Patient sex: F
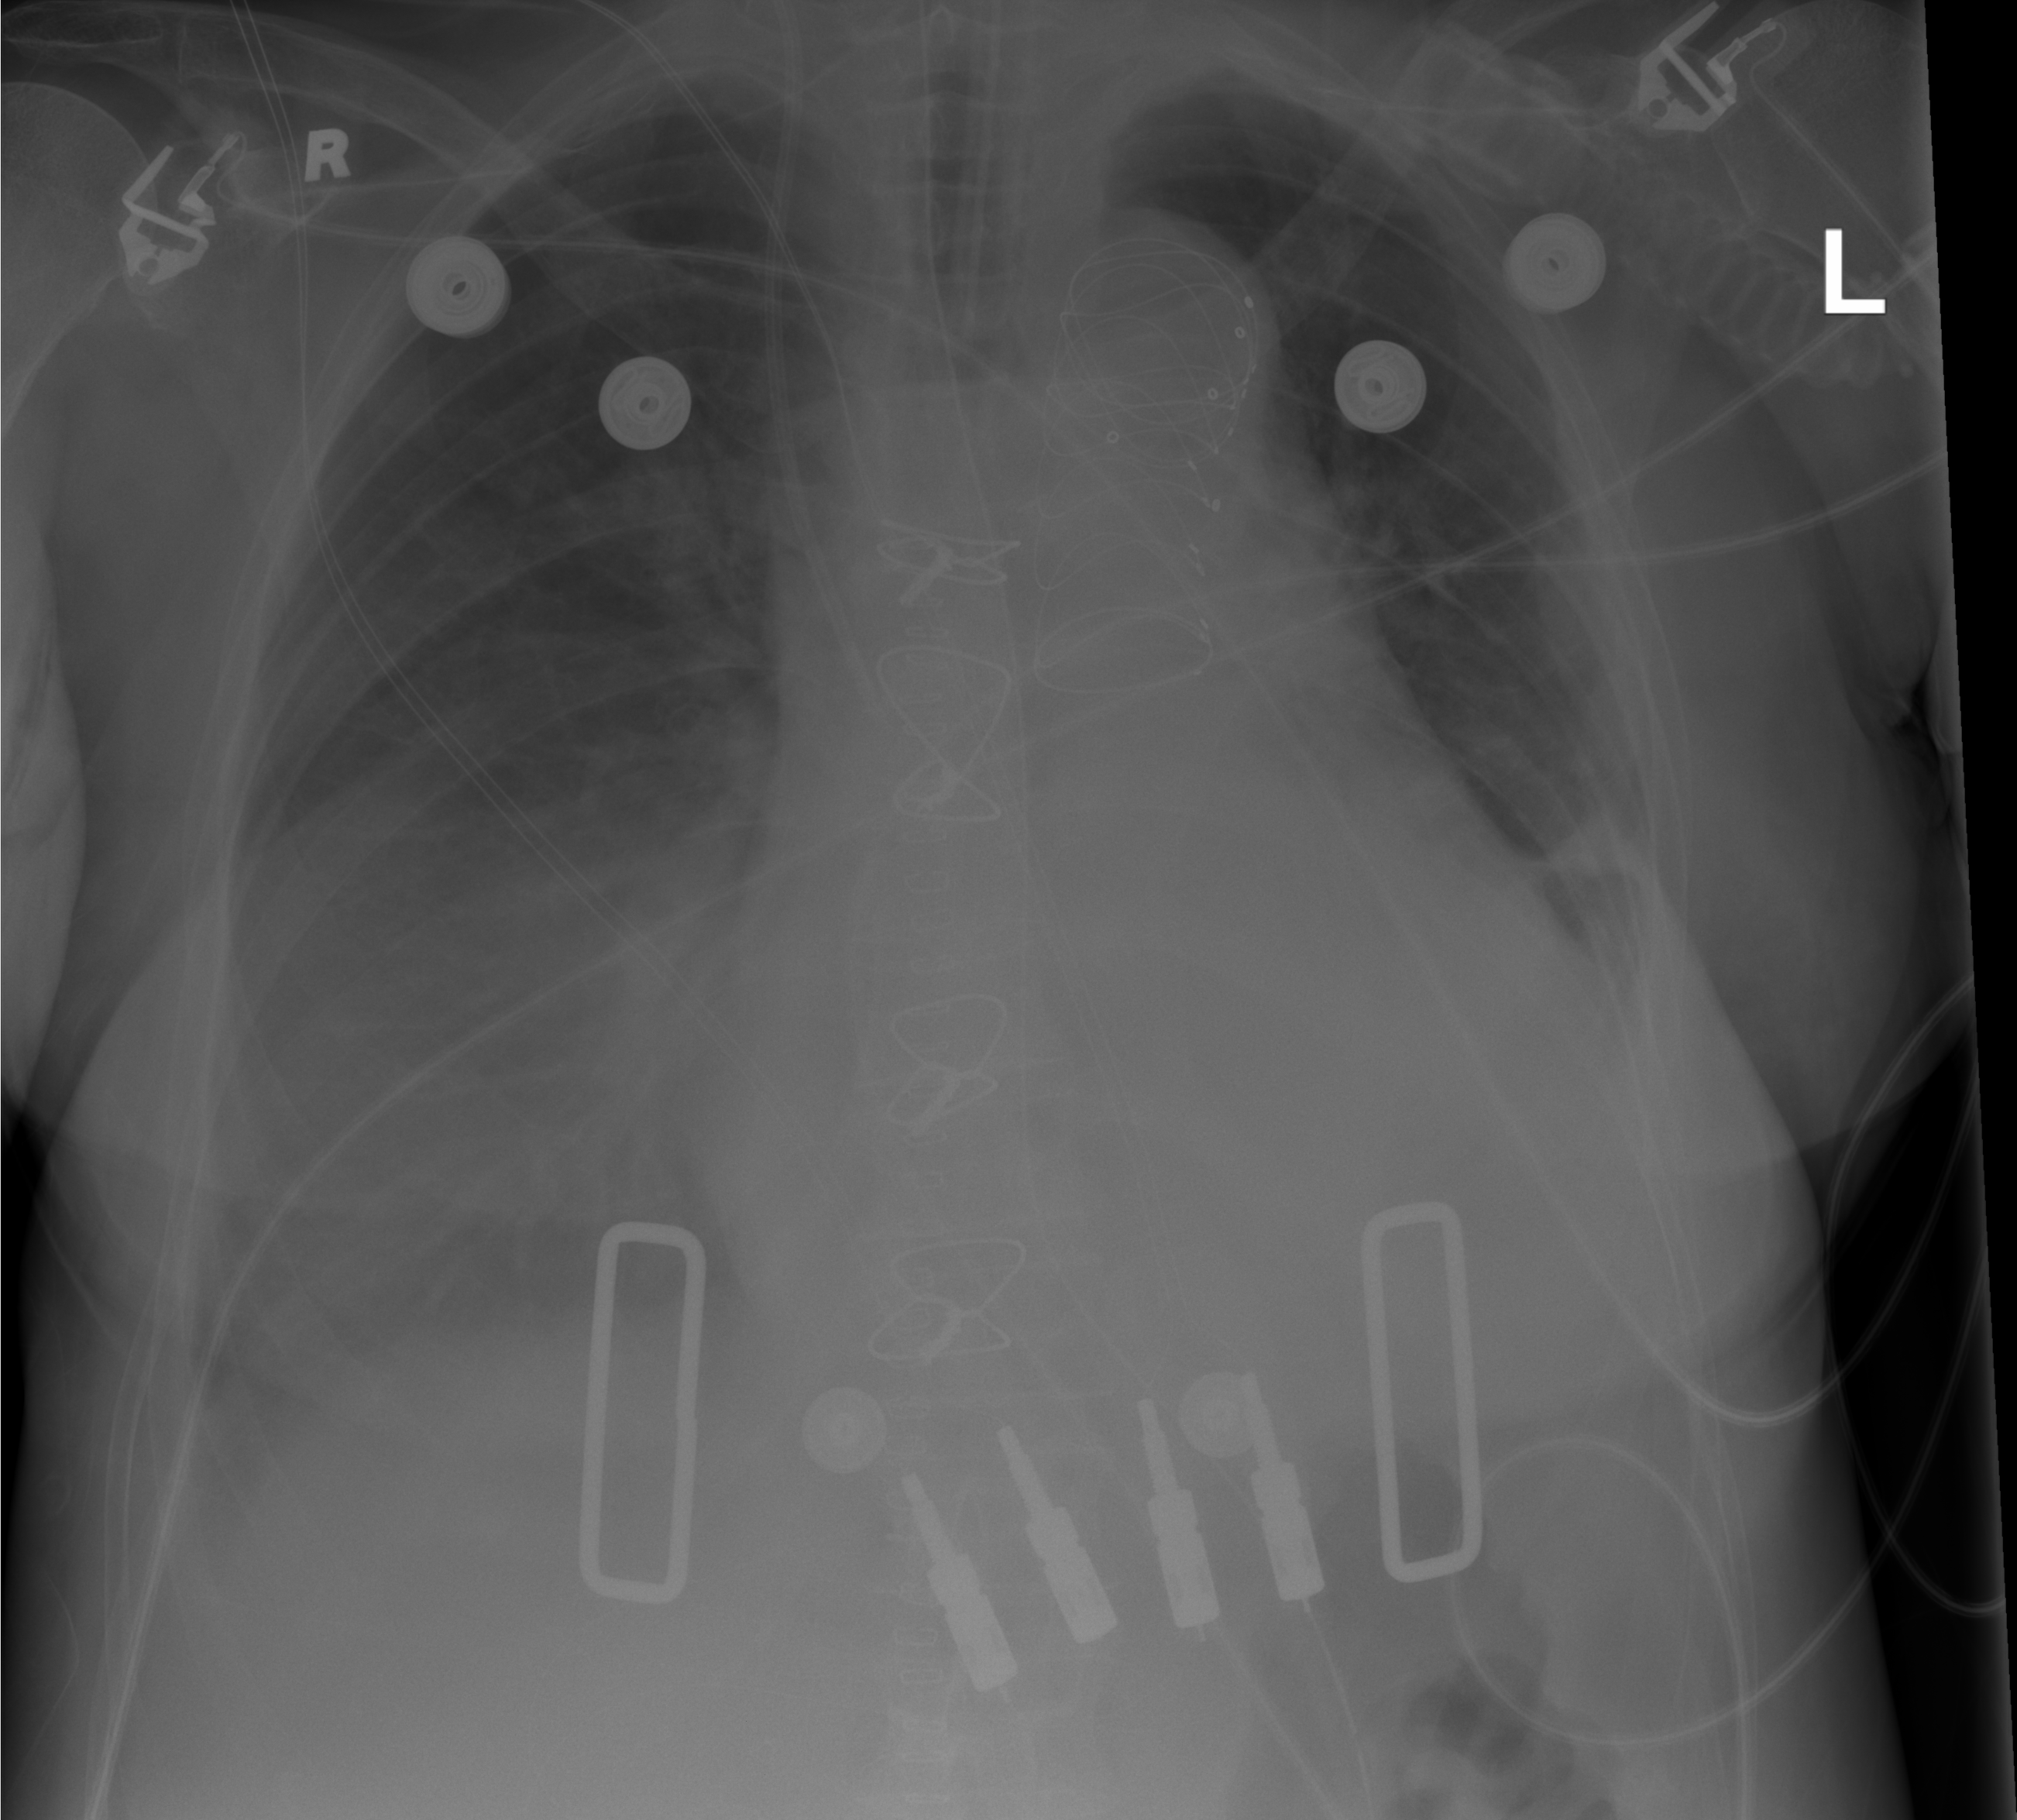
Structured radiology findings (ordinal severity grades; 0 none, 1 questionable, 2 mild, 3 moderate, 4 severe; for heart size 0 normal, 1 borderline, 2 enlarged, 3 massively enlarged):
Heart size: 2
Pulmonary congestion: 0
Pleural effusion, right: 2
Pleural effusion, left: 0
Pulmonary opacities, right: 0
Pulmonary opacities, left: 0
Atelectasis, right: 2
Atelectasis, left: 0